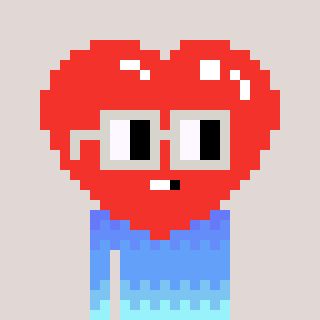
a pixel art character with square light gray glasses, a heart-shaped head and a bege-colored body on a warm background